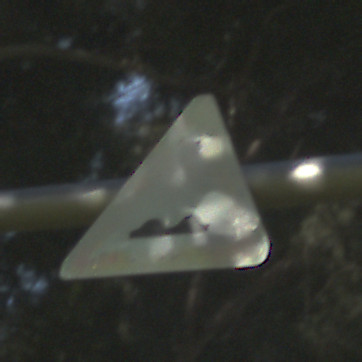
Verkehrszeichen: UnebeneFahrbahn
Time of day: MorningAfternoon
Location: Outdoor (Nature)
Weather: Clear
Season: NotSpecified
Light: Natural